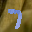
Label: 7